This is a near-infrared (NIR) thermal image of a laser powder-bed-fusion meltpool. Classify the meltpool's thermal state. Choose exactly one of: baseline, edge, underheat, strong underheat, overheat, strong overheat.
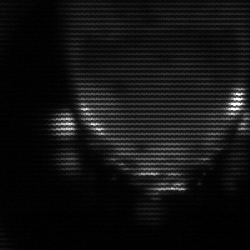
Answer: edge